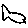
Label: fish